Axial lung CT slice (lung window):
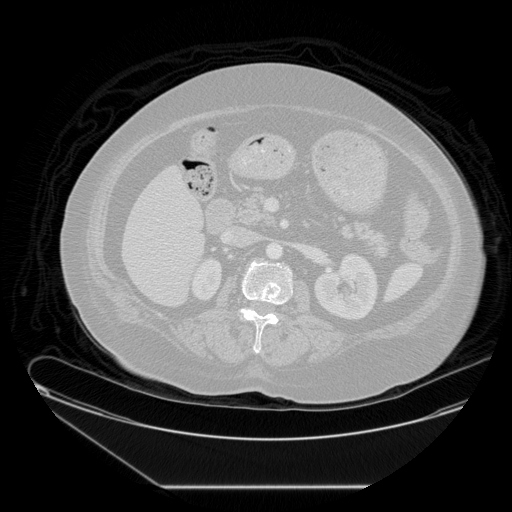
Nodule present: no